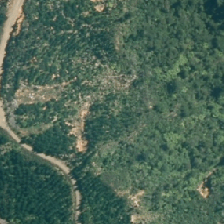
Land cover: low_producing_grassland